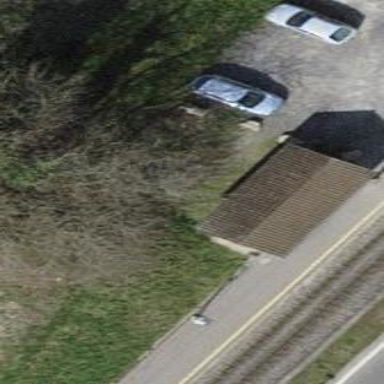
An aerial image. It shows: Shed.